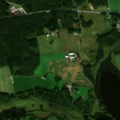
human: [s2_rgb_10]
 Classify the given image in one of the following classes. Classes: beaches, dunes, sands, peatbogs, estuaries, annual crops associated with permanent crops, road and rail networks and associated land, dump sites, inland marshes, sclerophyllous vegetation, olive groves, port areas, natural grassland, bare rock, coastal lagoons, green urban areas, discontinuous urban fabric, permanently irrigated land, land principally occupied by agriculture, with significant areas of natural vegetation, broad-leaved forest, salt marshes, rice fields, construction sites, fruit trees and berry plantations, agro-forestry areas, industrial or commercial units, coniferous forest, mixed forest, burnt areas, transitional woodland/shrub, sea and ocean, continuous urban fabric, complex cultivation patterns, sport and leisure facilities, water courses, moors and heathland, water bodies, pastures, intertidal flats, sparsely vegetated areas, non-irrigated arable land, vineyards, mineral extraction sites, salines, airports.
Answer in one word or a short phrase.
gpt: land principally occupied by agriculture, with significant areas of natural vegetation, coniferous forest, mixed forest, inland marshes, water bodies